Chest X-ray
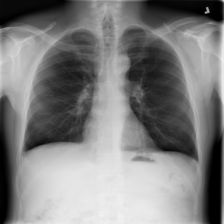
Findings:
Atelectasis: negative
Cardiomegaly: negative
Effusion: negative
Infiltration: positive
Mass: negative
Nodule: negative
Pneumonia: negative
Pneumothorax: negative
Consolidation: negative
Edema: negative
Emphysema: negative
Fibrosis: negative
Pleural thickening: negative
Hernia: negative